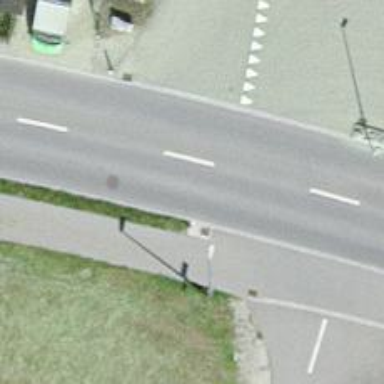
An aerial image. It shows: Public transport stop position.